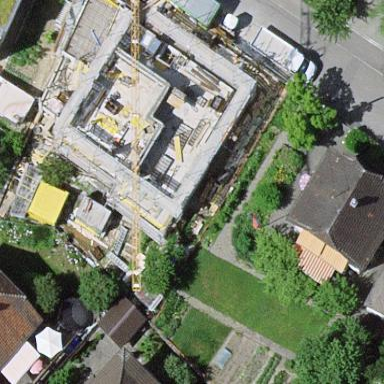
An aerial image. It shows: Residential building with half-hipped roof shape.